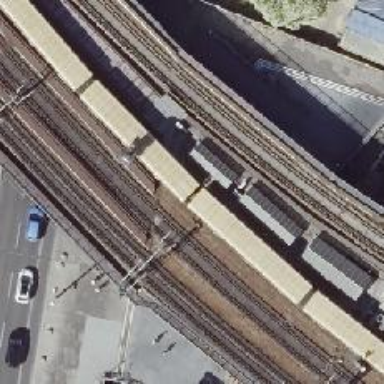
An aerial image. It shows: Viaduct bridge for light rail system with electrified rails. The railway is equipped with ballastless tracks.